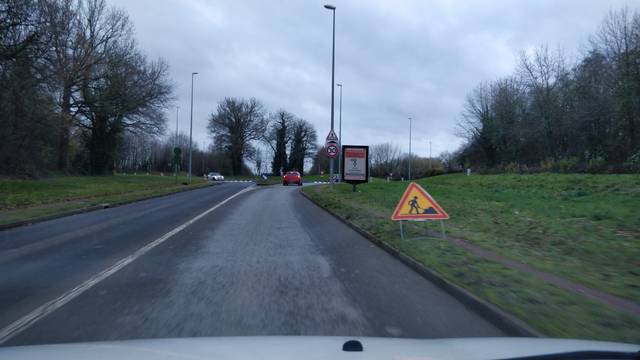
Region: France
Coordinates: 48.125, -1.621